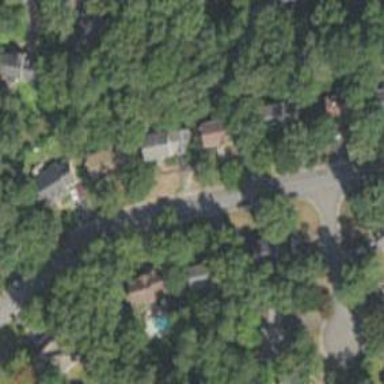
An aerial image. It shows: Driveway.